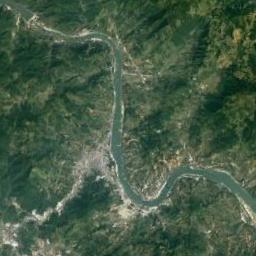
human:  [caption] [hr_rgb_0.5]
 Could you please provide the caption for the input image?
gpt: The river goes through trees and grass .

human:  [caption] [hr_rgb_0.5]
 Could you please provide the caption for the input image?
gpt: The green river with a winding bank .

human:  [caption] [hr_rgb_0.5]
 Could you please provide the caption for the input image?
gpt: Many trees are around the river .

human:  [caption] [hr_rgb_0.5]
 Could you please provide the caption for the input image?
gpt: A zigzag green river with mountains with green vegetation on both sides and large buildings .

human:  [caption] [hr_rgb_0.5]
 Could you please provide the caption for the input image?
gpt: There are green forests and meadows around the river .